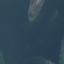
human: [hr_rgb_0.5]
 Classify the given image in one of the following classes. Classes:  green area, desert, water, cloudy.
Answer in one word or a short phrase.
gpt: water